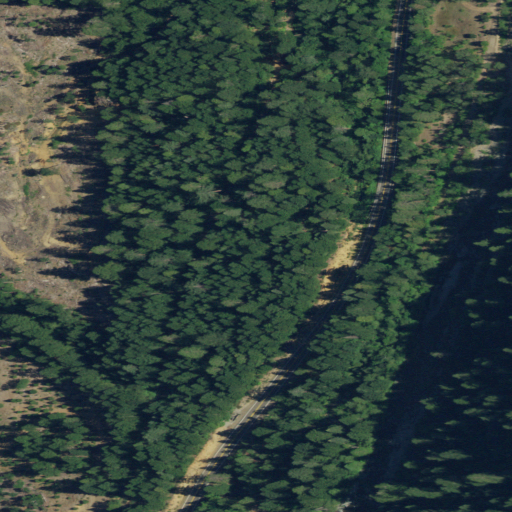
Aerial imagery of valley in California named Snowslide Gulch containing evergreen forest, open development, low intensity development, grassland, shrub, and medium intensity development